This is a demodulated (Hilbert-envelope) spectrum computed from a bearing vibration snapshot; the dashed markers indicate where each bearing fault type would appear (BPFO, BPFI, BSF, FTF). Diagnose the bearing from this image, choosing from: normal, inner_race, outer_race, ball.
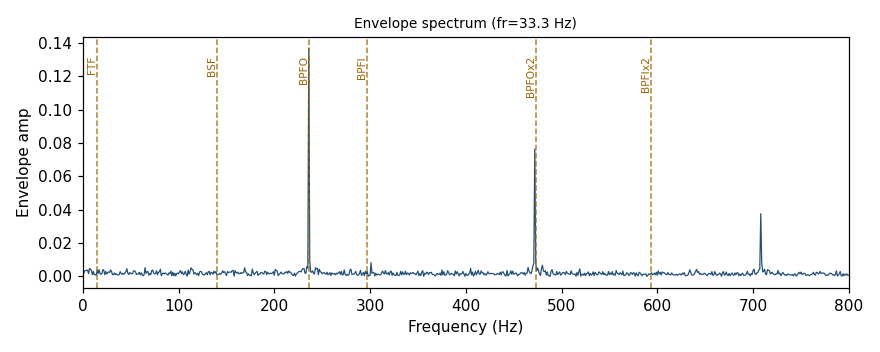
Answer: outer_race